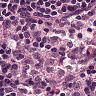
Metastatic tissue present: no